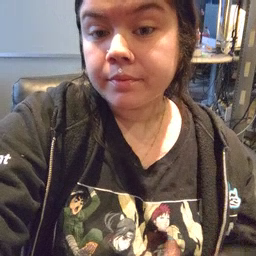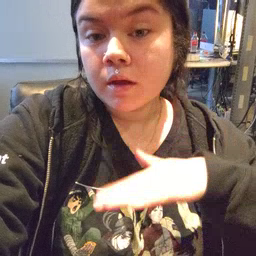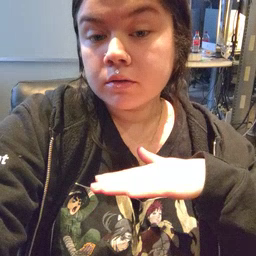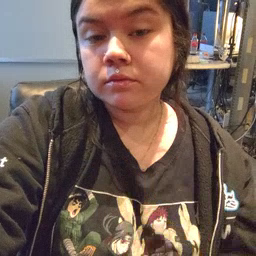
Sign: on